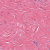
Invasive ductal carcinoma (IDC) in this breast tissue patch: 0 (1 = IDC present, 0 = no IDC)